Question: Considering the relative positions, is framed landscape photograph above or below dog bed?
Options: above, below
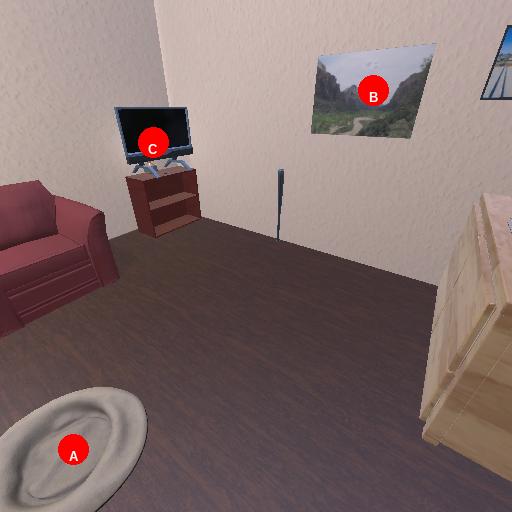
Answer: above